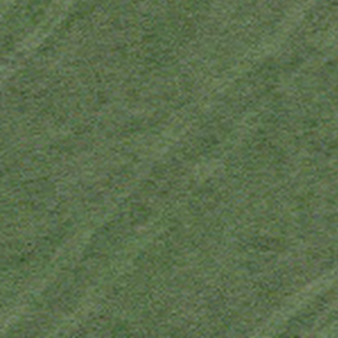
Label: other